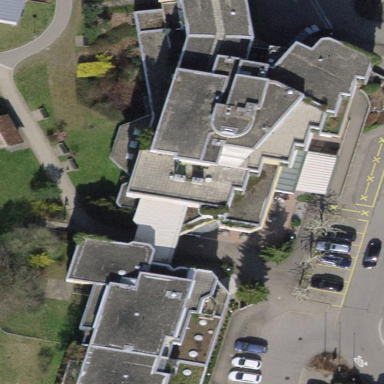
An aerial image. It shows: Building.